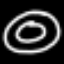
Label: donut